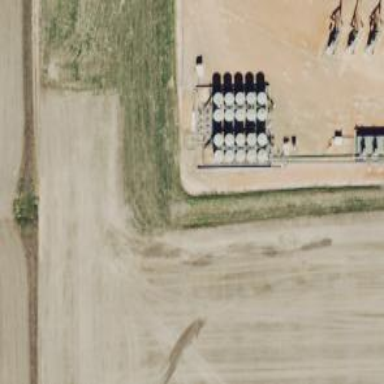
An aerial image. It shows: Storage tank with man-made structure.